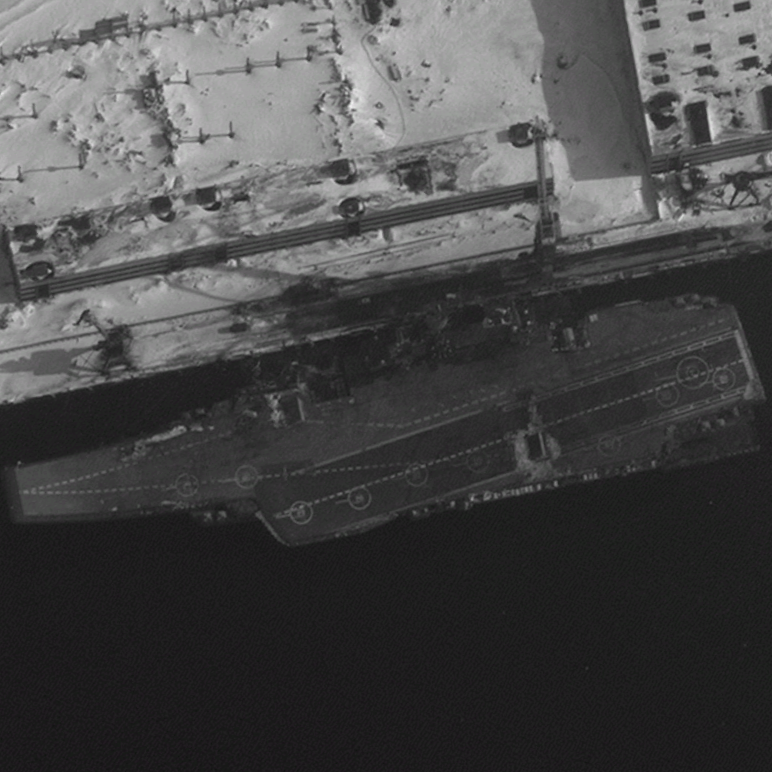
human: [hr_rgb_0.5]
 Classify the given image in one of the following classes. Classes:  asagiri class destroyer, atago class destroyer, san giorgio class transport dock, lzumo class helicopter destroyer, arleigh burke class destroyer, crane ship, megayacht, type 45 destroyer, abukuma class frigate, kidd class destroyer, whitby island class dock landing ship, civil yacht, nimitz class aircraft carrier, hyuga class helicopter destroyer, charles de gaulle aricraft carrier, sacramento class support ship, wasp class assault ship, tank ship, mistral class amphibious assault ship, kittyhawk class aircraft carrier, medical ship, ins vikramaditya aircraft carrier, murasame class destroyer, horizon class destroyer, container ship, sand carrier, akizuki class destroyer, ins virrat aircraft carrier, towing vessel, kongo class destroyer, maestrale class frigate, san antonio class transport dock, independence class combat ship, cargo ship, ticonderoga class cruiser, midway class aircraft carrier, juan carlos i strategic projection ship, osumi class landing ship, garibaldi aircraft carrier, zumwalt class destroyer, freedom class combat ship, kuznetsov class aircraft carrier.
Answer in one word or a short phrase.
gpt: Kuznetsov class aircraft carrier